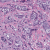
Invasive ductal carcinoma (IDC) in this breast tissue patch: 1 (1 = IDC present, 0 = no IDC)